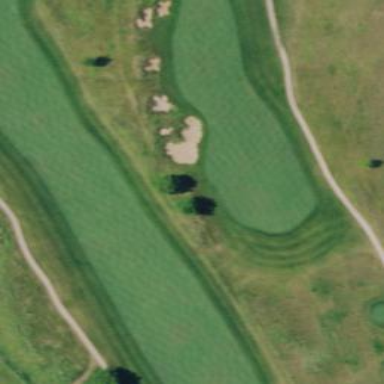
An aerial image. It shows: Grassy area designated as golf fairway.